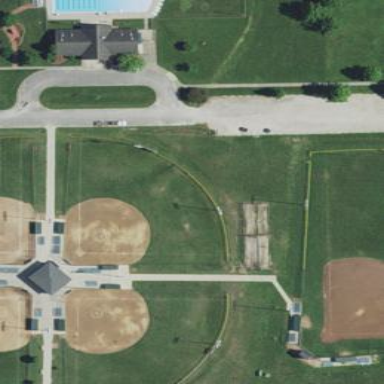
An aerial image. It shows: Softball pitch designated for baseball sports.